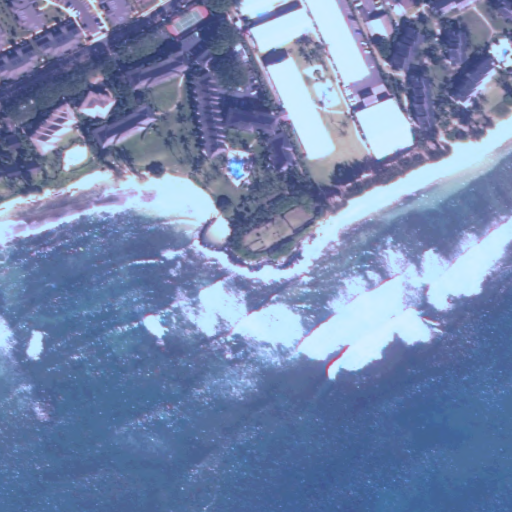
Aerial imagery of cape in Hawaii named Alakukui Point containing only unknown